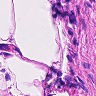
Metastatic tissue present: no